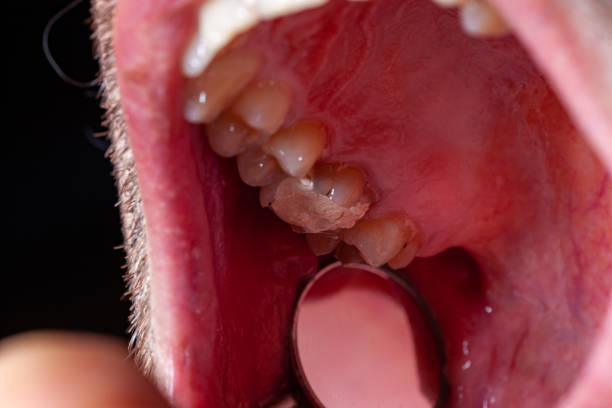
Condition: Caries